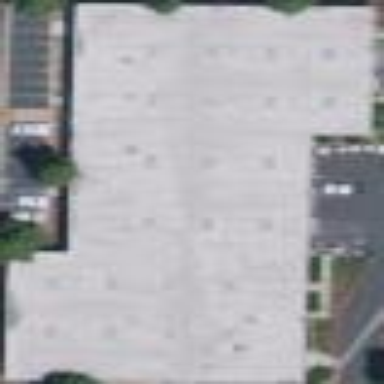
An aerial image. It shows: Industrial building.